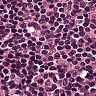
Metastatic tissue present: no